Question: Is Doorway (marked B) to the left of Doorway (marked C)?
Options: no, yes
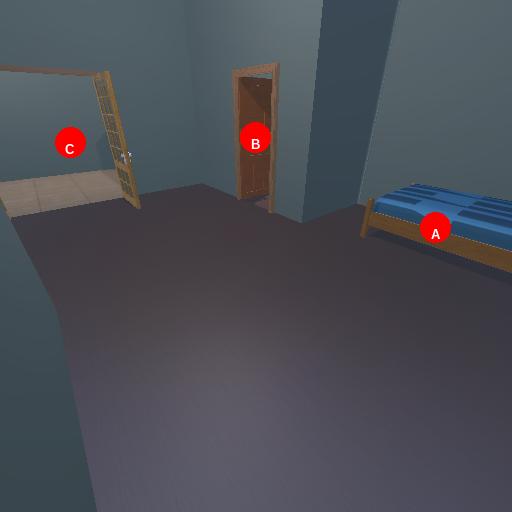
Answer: no